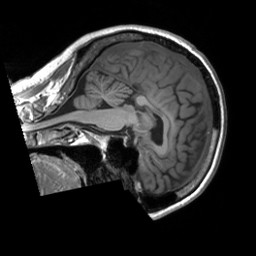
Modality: T1w
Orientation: sagittal
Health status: ill
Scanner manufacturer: siemens
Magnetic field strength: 3 T
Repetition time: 1.7 s
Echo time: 0.00239 s